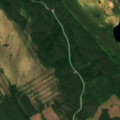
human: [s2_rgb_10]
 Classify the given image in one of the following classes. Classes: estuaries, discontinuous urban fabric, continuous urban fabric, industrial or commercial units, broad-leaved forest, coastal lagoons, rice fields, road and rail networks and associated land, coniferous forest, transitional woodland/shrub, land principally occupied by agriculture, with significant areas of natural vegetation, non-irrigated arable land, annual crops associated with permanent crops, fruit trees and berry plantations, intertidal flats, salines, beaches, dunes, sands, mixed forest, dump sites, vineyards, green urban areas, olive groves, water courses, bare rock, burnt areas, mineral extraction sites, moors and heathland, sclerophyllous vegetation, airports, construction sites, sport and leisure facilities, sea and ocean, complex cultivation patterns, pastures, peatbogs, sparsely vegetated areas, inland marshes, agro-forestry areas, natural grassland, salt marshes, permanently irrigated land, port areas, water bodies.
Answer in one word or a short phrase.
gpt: coniferous forest, peatbogs